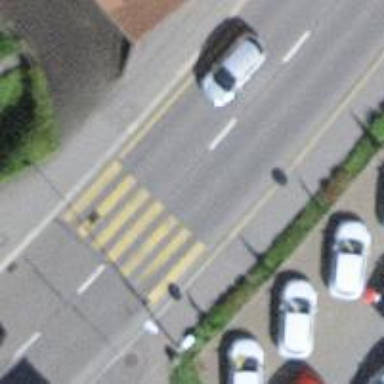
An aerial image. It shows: Uncontrolled zebra crossing.